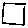
Label: square